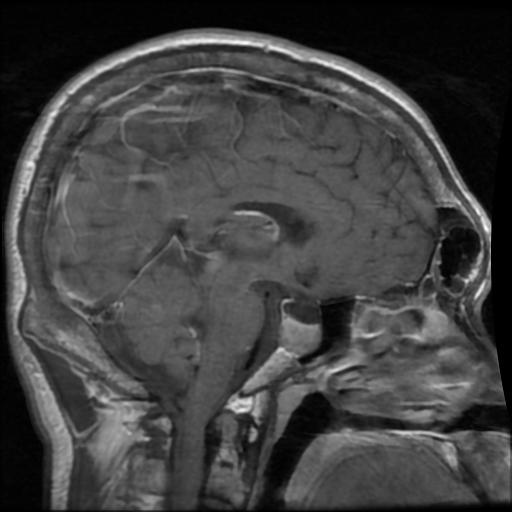
Label: pituitary